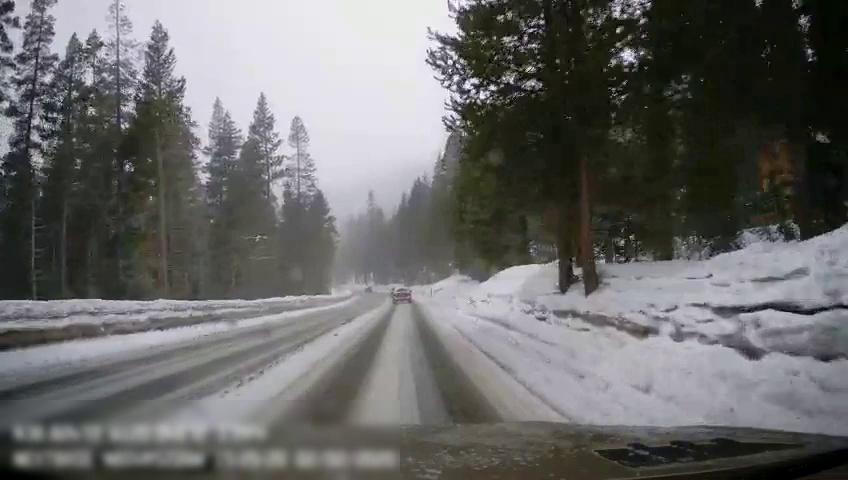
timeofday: Day
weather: Snowy
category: Drivable Space
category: Vehicles | SUV